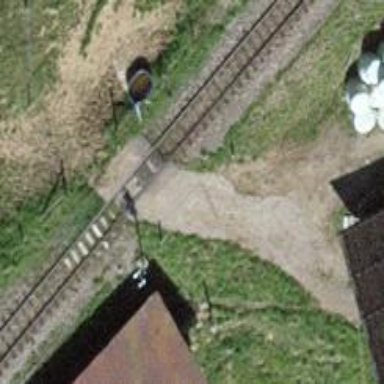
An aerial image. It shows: Narrow-gauge railway track with 1 electrified contact line.